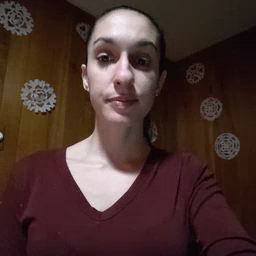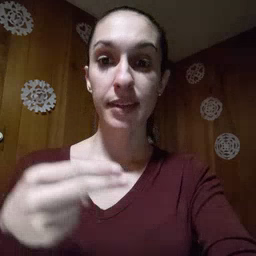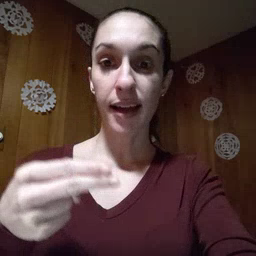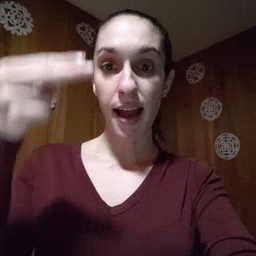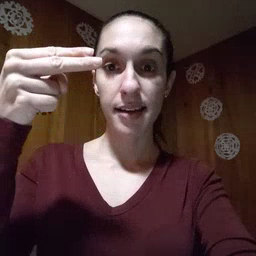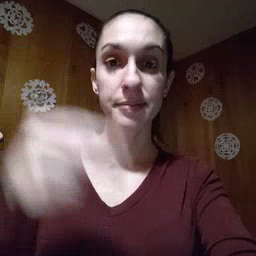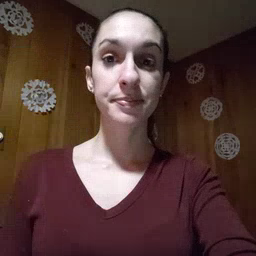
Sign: high